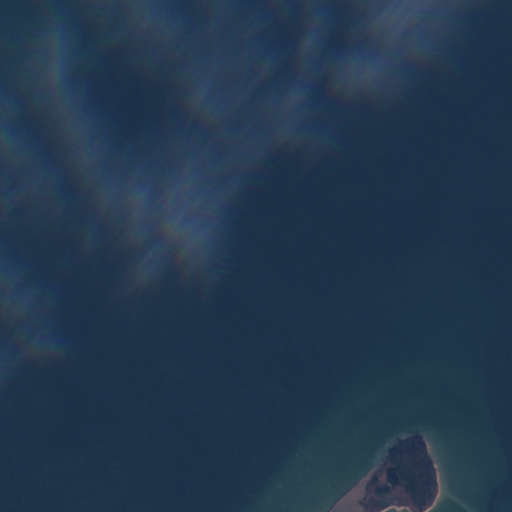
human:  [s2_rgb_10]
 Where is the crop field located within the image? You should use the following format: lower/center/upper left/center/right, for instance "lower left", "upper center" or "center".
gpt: The crop field is located in the lower right of the image.
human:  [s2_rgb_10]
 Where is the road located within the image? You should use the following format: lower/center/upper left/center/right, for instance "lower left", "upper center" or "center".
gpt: The road is located in the lower right of the image.
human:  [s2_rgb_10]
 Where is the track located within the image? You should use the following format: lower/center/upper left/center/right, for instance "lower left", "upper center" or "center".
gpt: There is no track in the image.